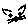
Label: cat